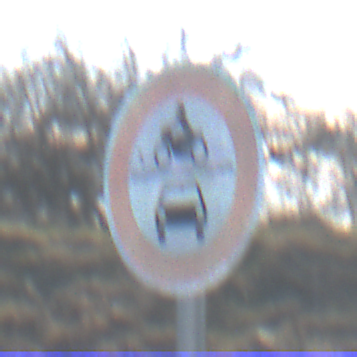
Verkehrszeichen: VerbotKraftfahrzeuge
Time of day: MorningAfternoon
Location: Outdoor (Nature)
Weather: PartlyCloudy
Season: NotSpecified
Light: Natural